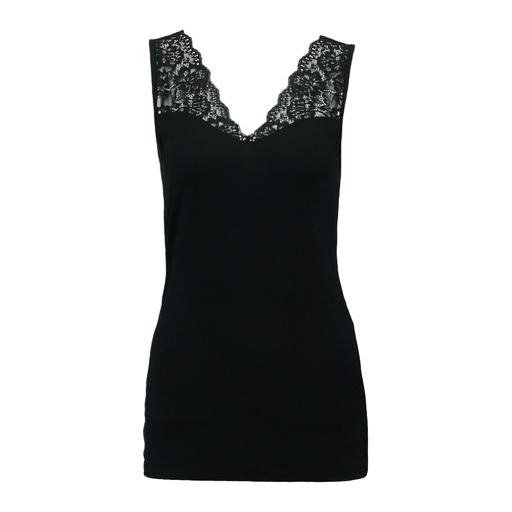
black curve cami rib lace, black dentelle lace-detail camisole, black lace cami, white background